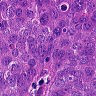
Metastatic tissue present: yes